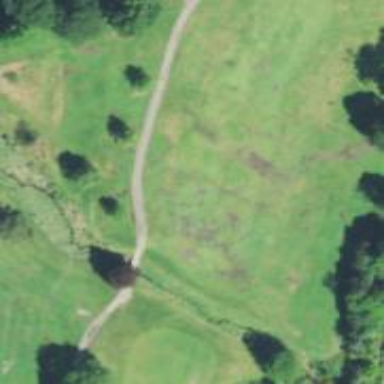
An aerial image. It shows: Bridge over path used as golf cartpath.